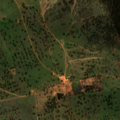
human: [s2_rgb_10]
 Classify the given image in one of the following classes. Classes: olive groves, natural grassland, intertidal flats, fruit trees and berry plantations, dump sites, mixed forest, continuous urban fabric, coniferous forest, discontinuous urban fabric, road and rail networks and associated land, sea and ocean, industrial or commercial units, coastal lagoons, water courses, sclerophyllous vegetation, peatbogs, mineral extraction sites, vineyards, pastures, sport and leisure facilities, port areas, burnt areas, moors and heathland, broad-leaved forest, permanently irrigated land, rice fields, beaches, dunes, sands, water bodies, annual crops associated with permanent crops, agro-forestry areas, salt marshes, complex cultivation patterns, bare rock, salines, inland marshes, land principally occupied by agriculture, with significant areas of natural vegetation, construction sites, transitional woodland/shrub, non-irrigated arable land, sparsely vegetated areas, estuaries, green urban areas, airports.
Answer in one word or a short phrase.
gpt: non-irrigated arable land, agro-forestry areas, broad-leaved forest